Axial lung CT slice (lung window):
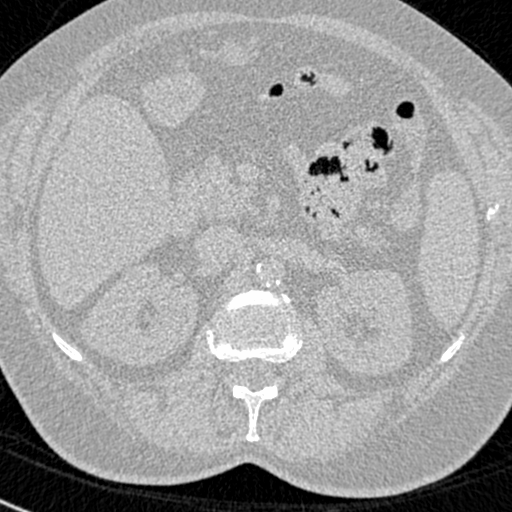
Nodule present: no